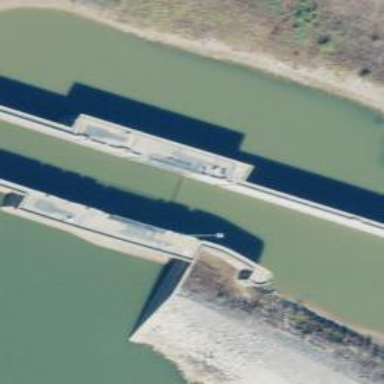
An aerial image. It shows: Lock gate on waterway.